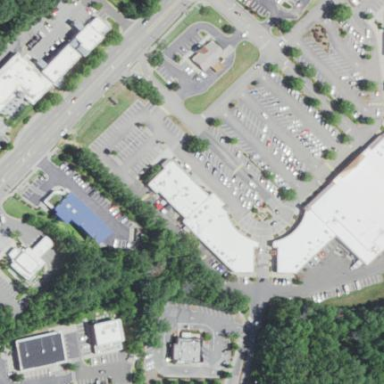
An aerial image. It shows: Retail building.